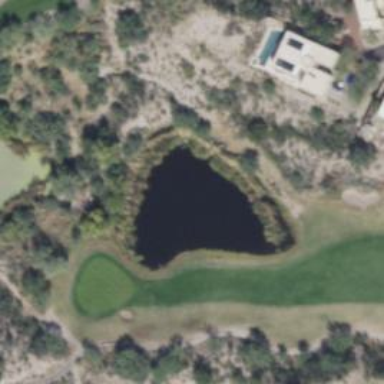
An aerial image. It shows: Picturesque pond acting as water hazard on golf course.